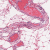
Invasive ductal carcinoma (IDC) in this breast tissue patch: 0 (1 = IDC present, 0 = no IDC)